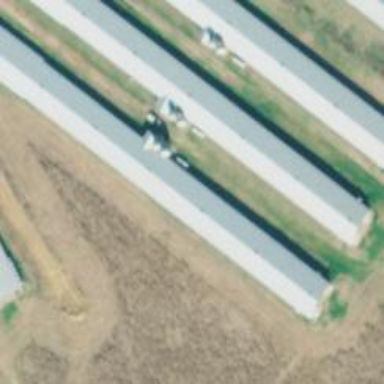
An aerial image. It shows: Poultry house.